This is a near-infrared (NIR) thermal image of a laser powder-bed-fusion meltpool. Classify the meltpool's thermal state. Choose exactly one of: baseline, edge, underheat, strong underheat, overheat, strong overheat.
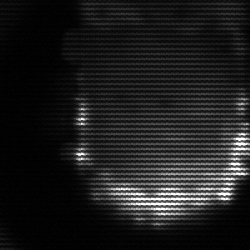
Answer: baseline